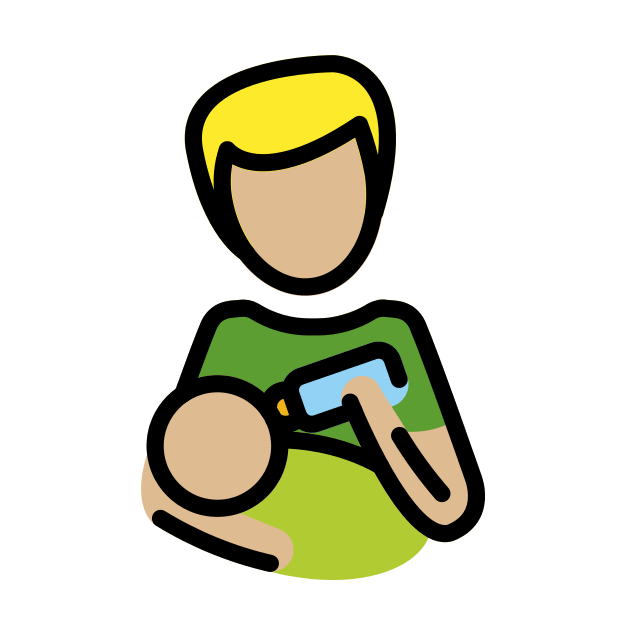
man feeding baby: medium-light skin tone